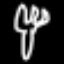
Label: fork